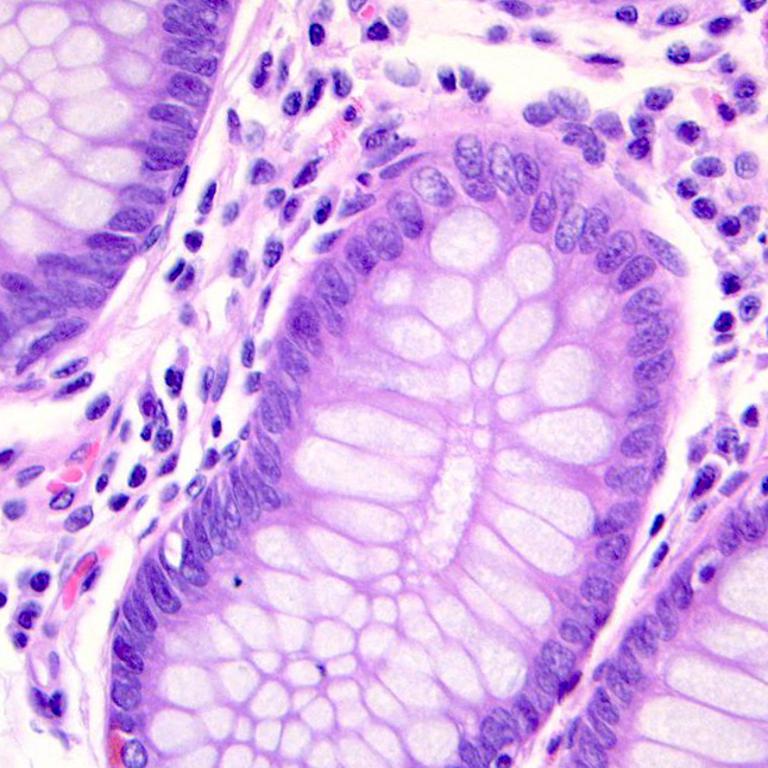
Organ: colon
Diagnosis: benign